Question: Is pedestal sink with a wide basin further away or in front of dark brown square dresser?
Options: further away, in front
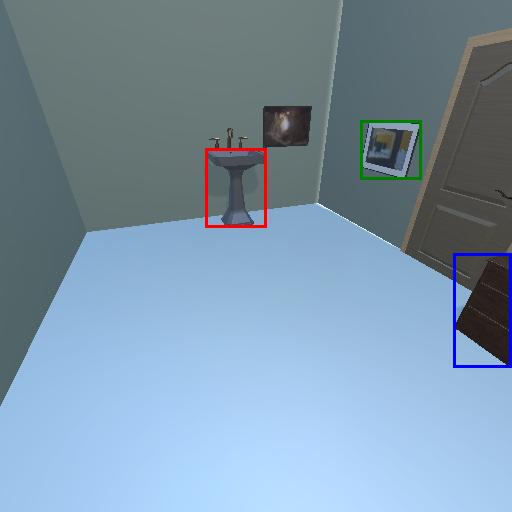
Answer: further away